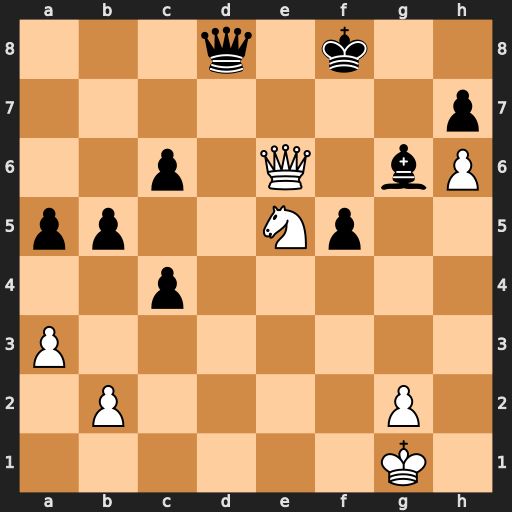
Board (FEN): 3q1k2/7p/2p1Q1bP/pp2Np2/2p5/P7/1P4P1/6K1
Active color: w
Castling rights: -
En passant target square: -
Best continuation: Nd7+ Qxd7 Qxd7